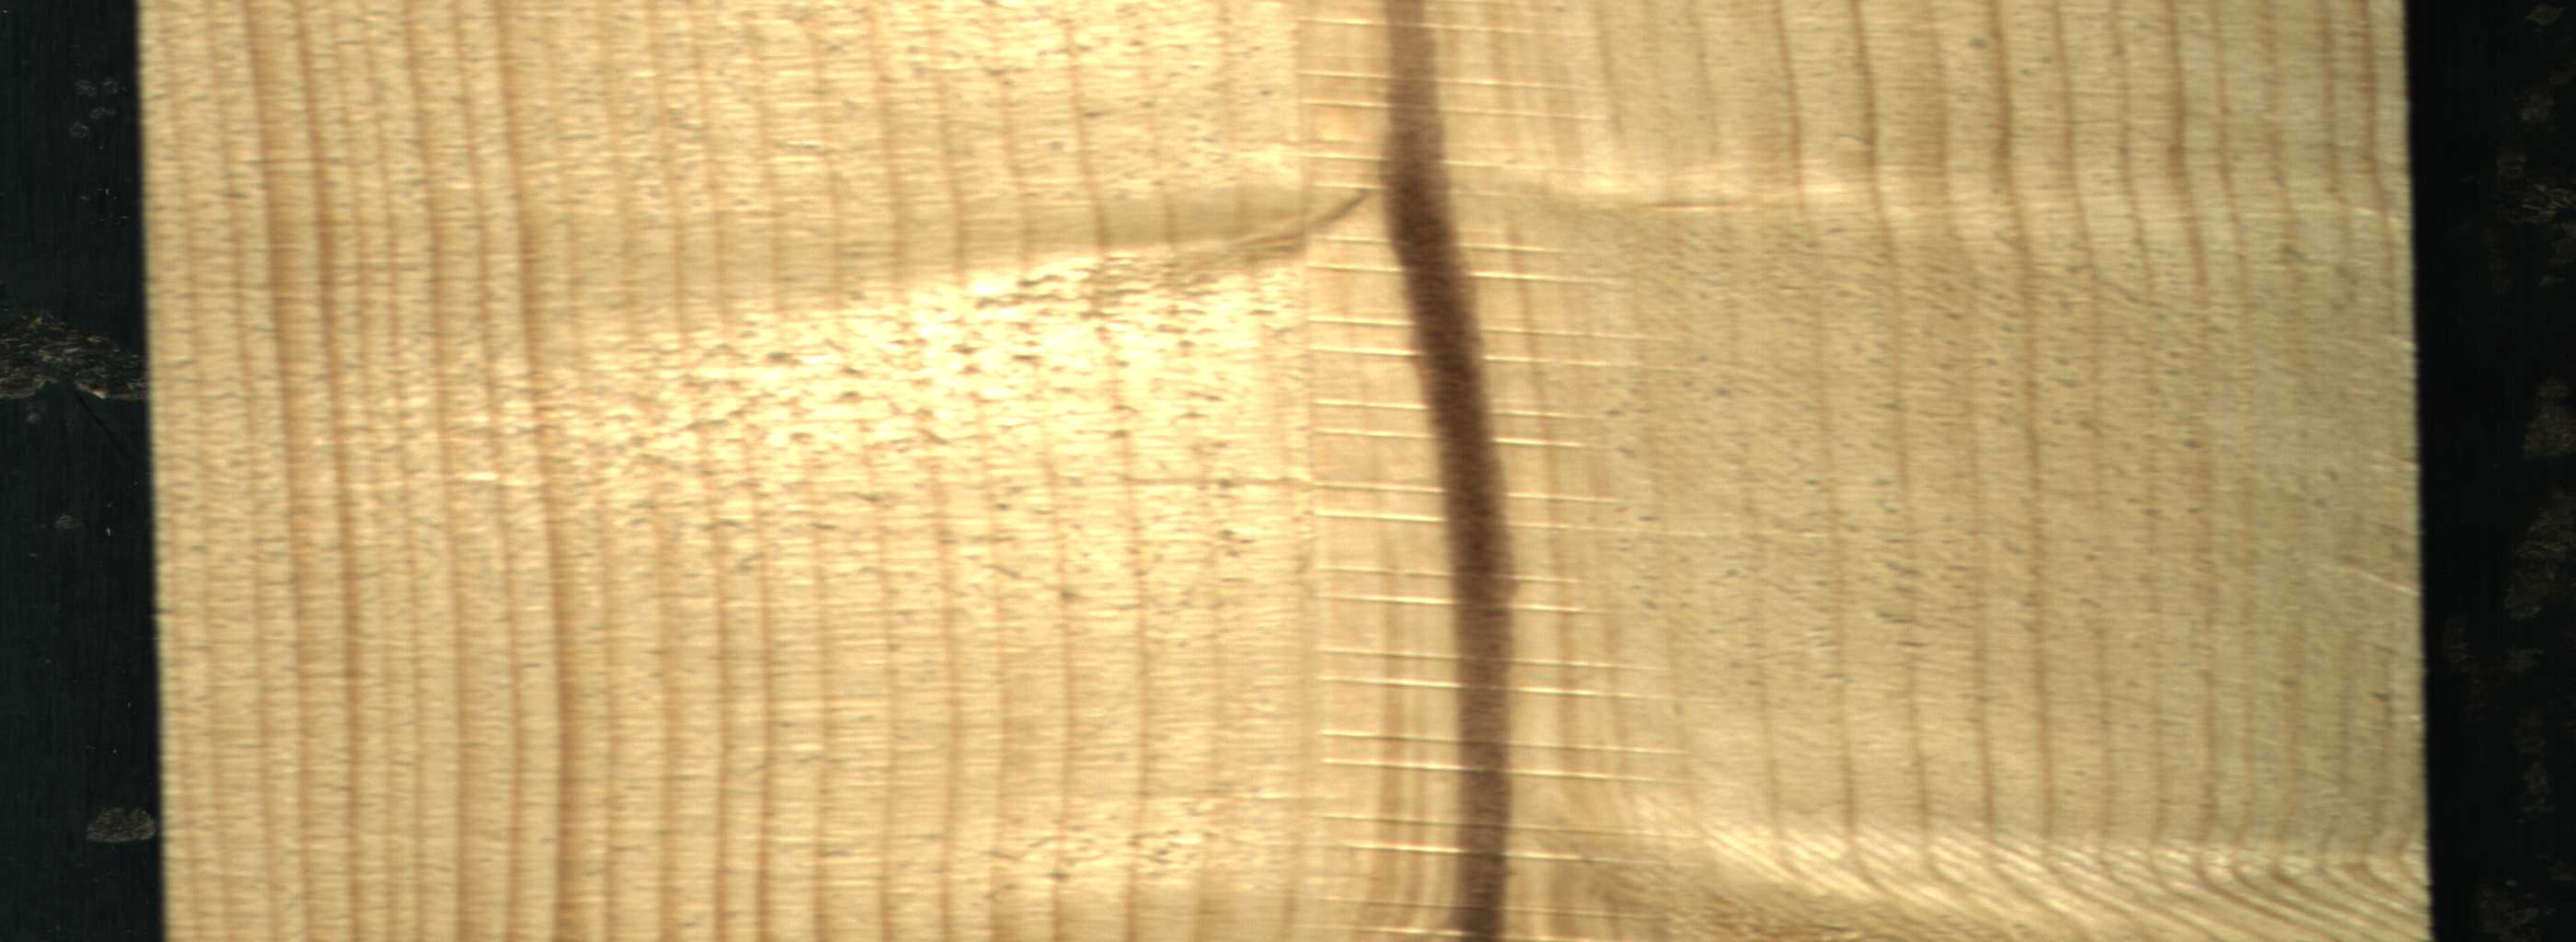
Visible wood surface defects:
Marrow